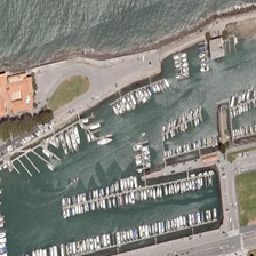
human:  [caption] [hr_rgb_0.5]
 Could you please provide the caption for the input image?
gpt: Here is the pronggon port between the cars and the sea and the road is seated in a row.

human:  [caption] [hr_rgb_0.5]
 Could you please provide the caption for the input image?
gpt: It is a port between the sea and the road, with cars and ships side by side.

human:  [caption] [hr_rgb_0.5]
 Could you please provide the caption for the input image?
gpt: It's a port between the sea and the road, with cars and boats parked side by side.

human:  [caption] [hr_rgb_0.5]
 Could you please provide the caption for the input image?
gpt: Here is a strategic port between the sea and the road with the cars where the boats are moored side by side.

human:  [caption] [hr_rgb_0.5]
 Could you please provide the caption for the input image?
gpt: this port is full of ships while the road on its bank is bustling .